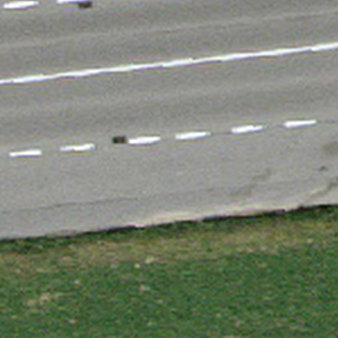
Label: other